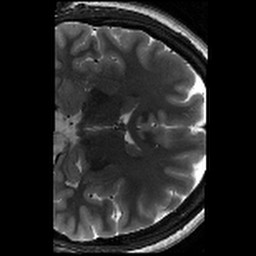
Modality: T2w
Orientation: coronal
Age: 26
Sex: female
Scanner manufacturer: siemens
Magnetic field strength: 3 T
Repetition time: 8.02 s
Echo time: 0.08 s